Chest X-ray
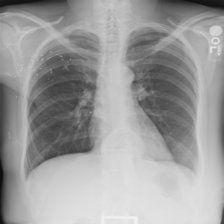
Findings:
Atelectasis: negative
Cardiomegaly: negative
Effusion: negative
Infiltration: negative
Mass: negative
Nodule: negative
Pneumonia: negative
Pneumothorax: negative
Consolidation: negative
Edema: negative
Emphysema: negative
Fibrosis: negative
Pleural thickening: negative
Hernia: positive